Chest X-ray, PA view. Patient: 42 years old, sex M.
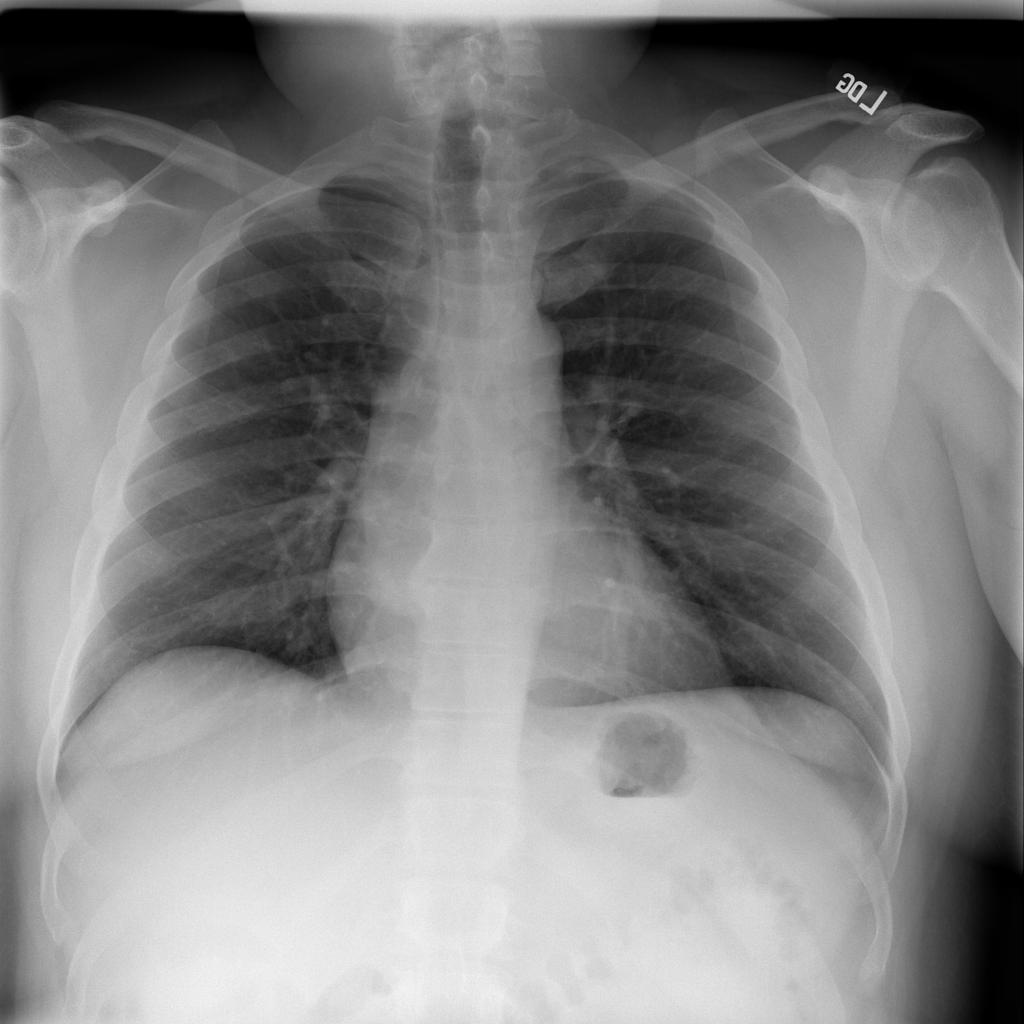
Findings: No Finding